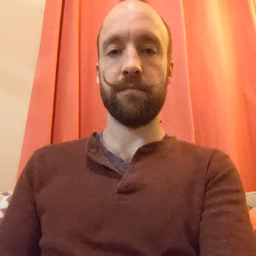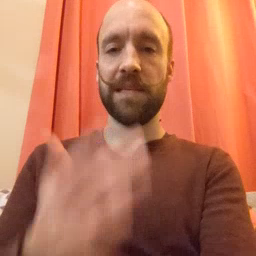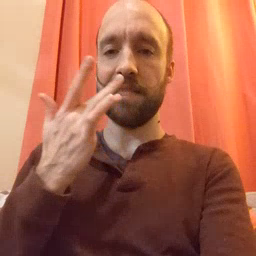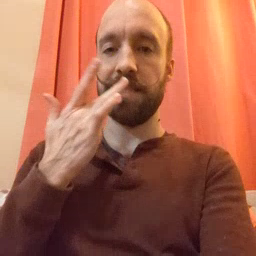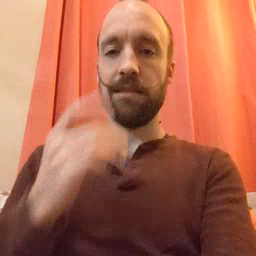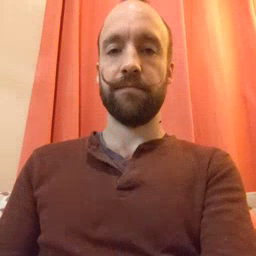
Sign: taste